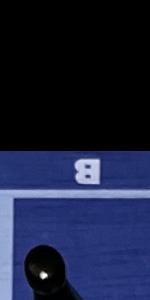
Label: Empty